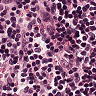
Metastatic tissue present: no